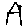
Label: house